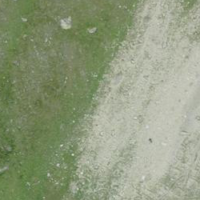
EUNIS habitat code: 26
Species observed at this site:
Silene acaulis